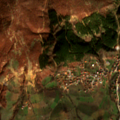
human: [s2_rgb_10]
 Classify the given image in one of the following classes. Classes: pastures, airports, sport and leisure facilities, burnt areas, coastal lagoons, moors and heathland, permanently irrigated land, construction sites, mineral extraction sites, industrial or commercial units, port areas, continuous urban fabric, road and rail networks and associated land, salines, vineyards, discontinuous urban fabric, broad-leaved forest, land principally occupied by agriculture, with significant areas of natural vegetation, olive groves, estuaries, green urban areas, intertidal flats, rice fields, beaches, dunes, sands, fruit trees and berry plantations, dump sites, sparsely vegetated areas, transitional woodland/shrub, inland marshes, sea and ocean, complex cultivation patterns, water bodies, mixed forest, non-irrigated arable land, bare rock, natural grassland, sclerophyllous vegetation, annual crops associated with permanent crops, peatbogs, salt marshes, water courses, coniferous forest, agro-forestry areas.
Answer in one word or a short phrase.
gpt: discontinuous urban fabric, non-irrigated arable land, broad-leaved forest, coniferous forest, natural grassland, transitional woodland/shrub